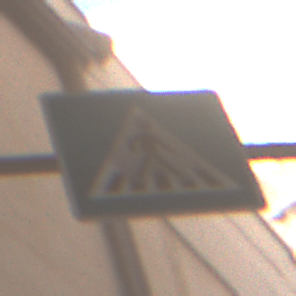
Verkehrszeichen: FussgaengerueberwegLinks
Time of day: Midday
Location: Outdoor (Urban)
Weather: PartlyCloudy
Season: NotSpecified
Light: Natural